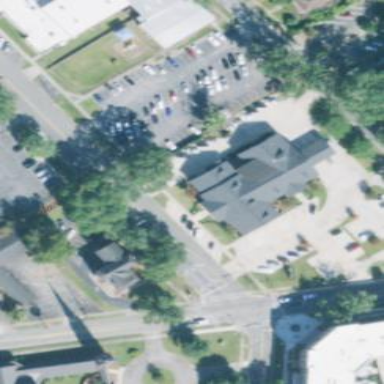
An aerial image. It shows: Bank building.